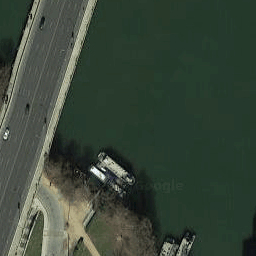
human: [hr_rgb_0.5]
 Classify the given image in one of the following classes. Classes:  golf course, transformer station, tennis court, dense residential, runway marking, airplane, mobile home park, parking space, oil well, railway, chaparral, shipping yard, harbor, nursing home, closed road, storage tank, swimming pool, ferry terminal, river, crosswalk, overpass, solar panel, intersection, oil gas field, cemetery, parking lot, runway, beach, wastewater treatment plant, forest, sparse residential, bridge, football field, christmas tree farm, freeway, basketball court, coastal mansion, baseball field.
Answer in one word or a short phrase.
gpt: bridge